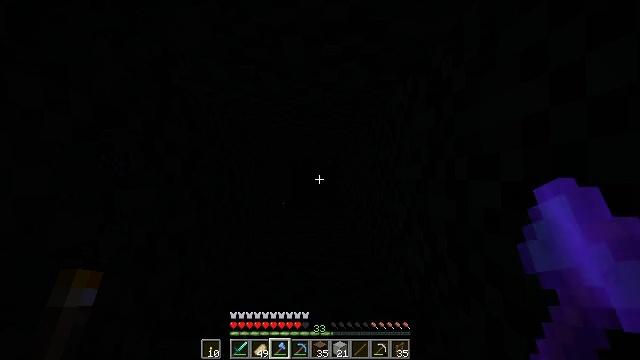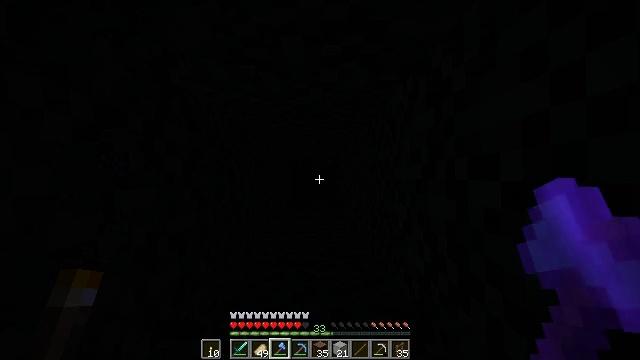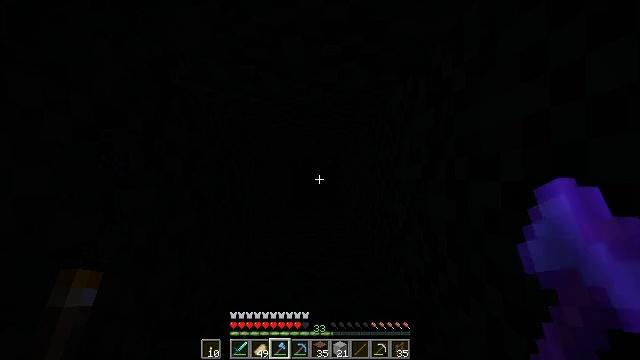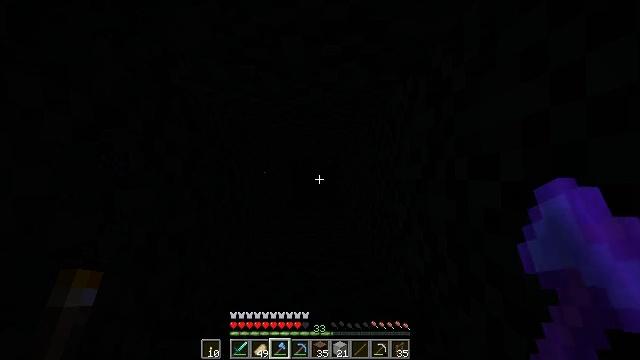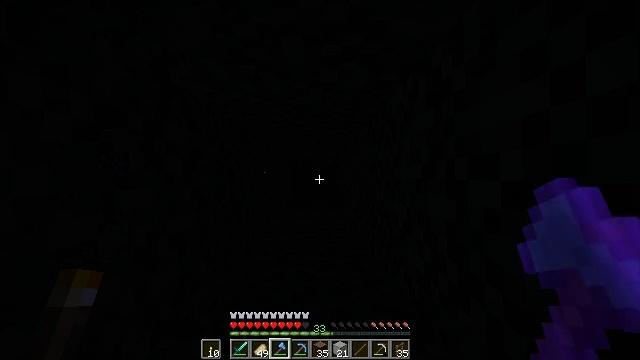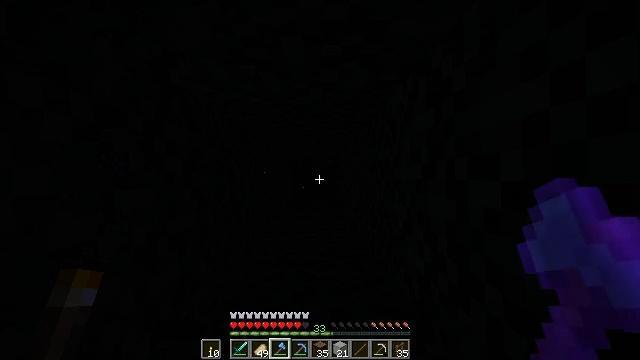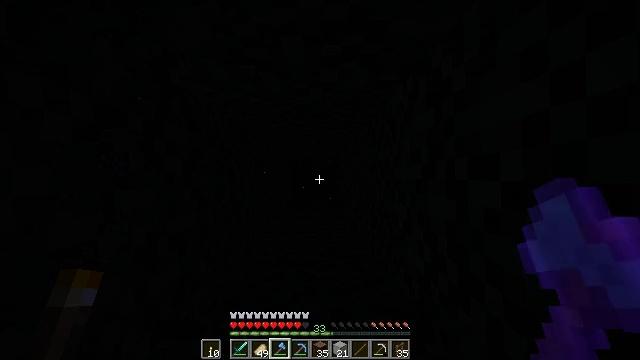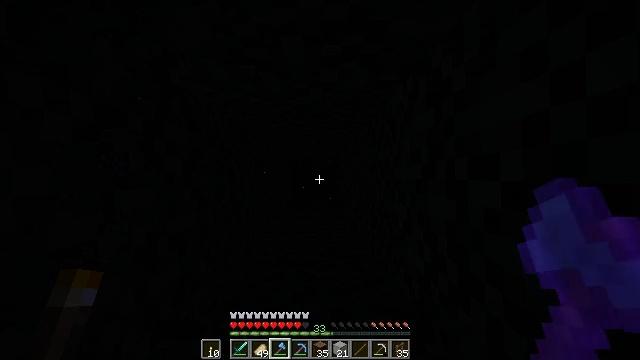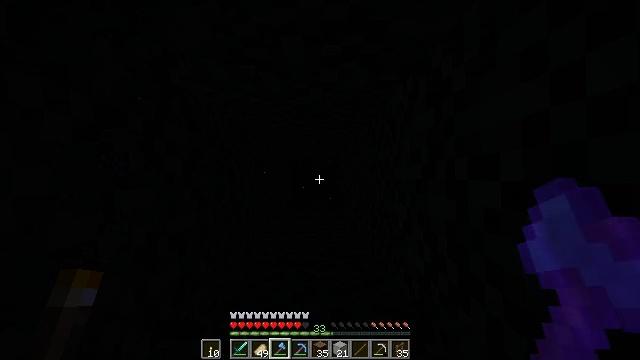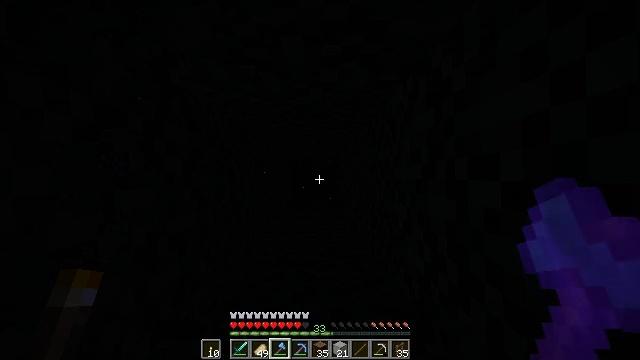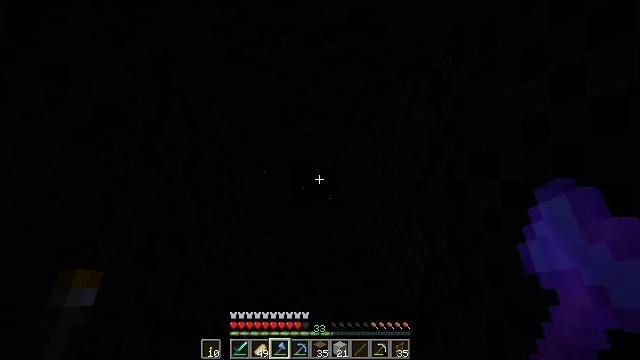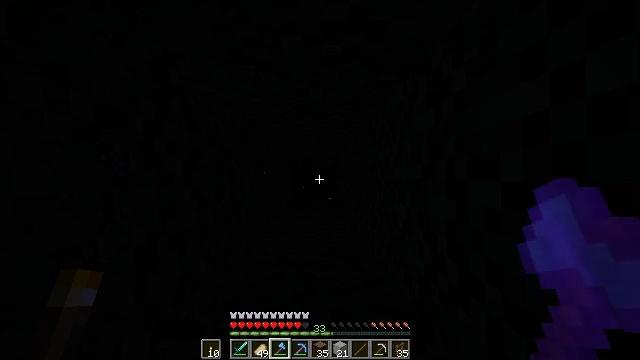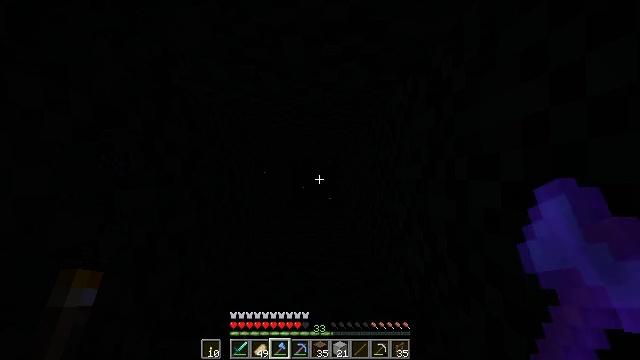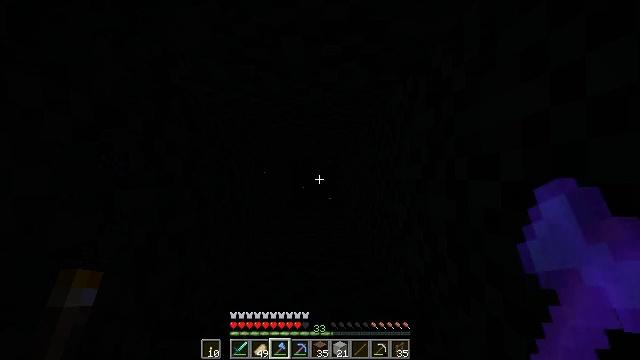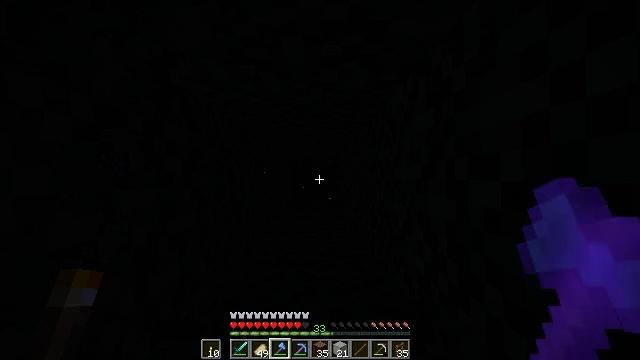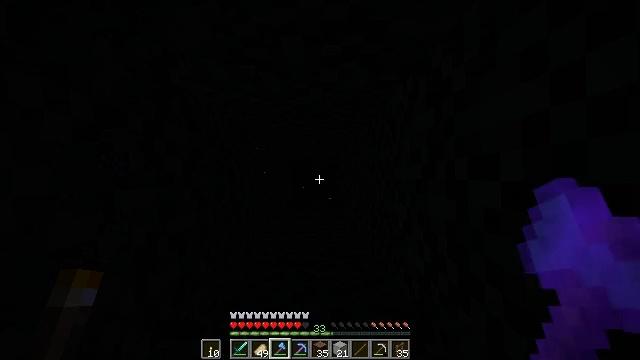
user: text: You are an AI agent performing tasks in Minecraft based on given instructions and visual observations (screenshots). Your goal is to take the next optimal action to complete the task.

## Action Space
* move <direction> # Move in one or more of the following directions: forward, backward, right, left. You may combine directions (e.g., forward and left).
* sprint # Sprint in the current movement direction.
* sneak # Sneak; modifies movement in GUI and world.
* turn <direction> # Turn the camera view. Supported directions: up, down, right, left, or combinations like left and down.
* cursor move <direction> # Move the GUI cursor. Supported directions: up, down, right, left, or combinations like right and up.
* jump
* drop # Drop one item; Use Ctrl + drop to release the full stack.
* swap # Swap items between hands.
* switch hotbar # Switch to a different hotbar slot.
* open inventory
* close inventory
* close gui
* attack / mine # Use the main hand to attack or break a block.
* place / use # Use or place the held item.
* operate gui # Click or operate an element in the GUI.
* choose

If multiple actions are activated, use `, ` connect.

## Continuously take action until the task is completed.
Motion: motion action
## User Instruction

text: Destroy the brown bed to move it.
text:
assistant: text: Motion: no_op
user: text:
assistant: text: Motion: no_op
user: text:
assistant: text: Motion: no_op
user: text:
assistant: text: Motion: no_op
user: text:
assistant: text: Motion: no_op
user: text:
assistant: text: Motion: no_op
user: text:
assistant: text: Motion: no_op
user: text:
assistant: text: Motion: no_op
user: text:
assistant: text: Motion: no_op
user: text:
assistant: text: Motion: no_op
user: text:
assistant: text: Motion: no_op
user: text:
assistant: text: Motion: no_op
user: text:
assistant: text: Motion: no_op
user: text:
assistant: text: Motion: no_op
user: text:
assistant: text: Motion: no_op
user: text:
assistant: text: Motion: no_op
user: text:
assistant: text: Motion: no_op
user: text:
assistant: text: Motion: no_op
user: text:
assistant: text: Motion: no_op
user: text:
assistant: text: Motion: no_op
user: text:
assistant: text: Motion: no_op
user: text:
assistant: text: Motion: no_op
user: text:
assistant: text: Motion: no_op
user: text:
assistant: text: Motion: no_op
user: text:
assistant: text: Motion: no_op
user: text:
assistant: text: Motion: no_op
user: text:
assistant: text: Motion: no_op
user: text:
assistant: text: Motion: no_op
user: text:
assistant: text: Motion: no_op
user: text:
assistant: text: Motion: no_op